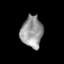
Tissue: skin
Cell type: Epithelial cells
Senescence score: 0.2519
Nuclear area (px): 664
Mean DAPI intensity: 153.378